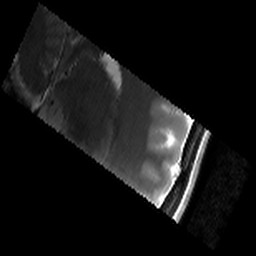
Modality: T2w
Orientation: sagittal
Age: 21
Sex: female
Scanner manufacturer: siemens
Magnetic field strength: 3 T
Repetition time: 8.02 s
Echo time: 0.08 s